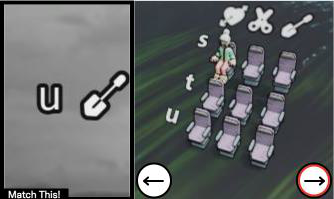
Task: seats
Answer: no